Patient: sex F, age 63
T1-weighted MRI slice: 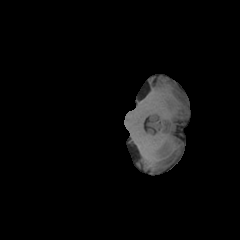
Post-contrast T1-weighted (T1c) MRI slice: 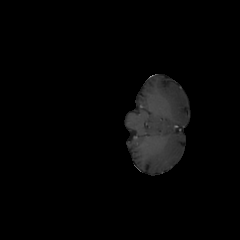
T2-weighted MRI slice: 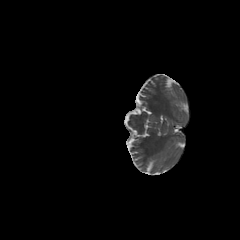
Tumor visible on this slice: no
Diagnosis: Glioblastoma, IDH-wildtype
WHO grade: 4